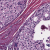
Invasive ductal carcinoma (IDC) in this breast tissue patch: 0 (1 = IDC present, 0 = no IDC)